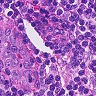
Metastatic tissue present: no